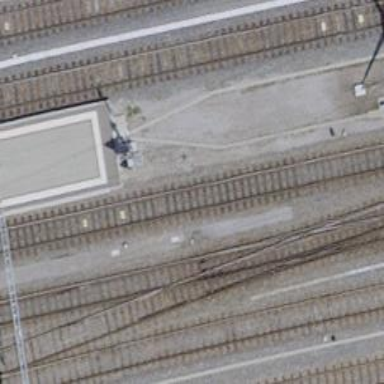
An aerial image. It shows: Railway signal.